Field crop: maize
Growth stage: 2
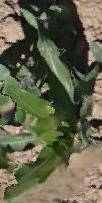
Species: maize